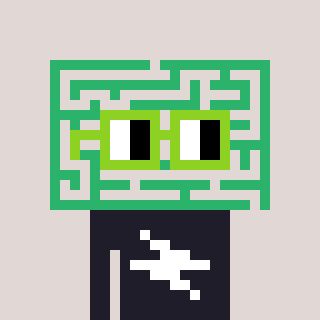
a pixel art character with square light green glasses, a maze-shaped head and a grayscale-colored body on a warm background